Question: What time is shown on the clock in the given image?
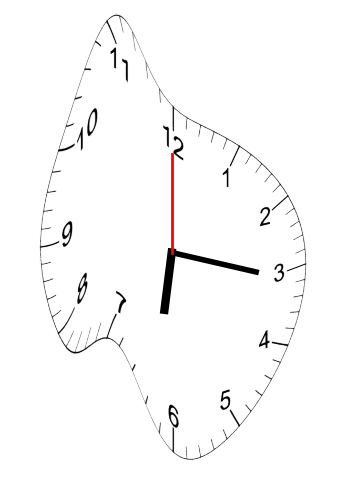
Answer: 06:16:00